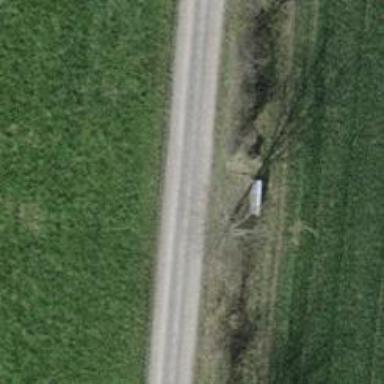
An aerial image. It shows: Bench.